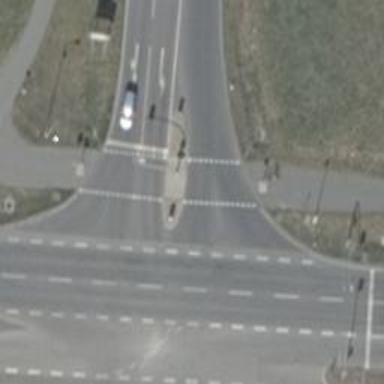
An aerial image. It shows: Road with traffic signals controlling the flow of traffic.